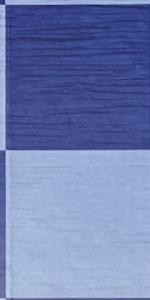
Label: Empty